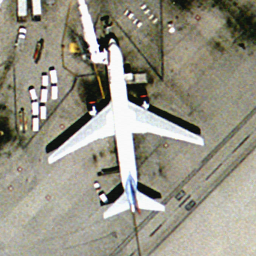
Label: airplane